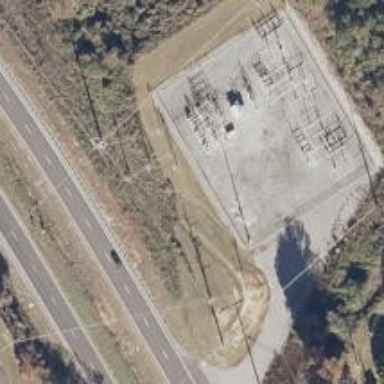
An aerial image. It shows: There is distribution substation enclosed by fence.